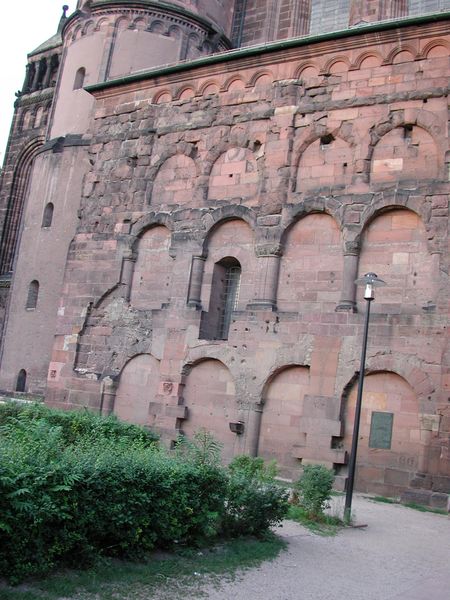
Titel: Dom St. Peter und Paul in Worms
Standort: Worms, Dom (EU - D - RP)
Schlagwörter: grün, fenster, laterne, säulen, gebäude, rot, wand, stein, kirche, sträucher, turm, deutschland, bogen, mauer, farbe, hecke, pilaster, deutsch, foto, bögen, dom, arkaden, rustika, romanik, römisch, außenmauer, zugemauert, speyer, trier, heckew, buüsche, flacbögen